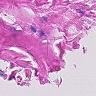
Metastatic tissue present: no